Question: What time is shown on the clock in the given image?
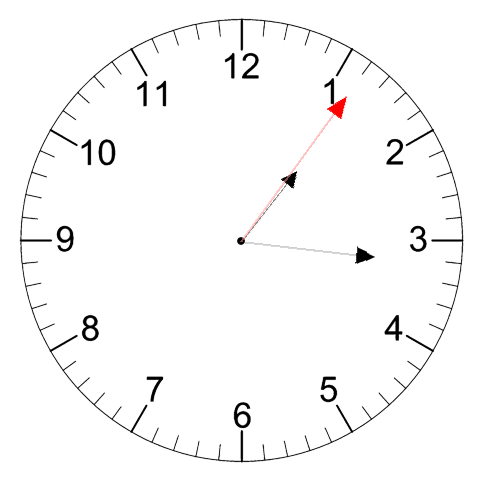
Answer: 01:16:06